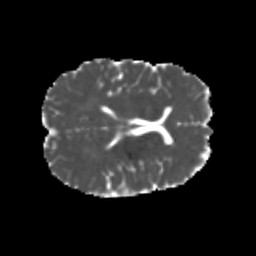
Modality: MD
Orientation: axial
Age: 21
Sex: male
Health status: healthy
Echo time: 0.074 s